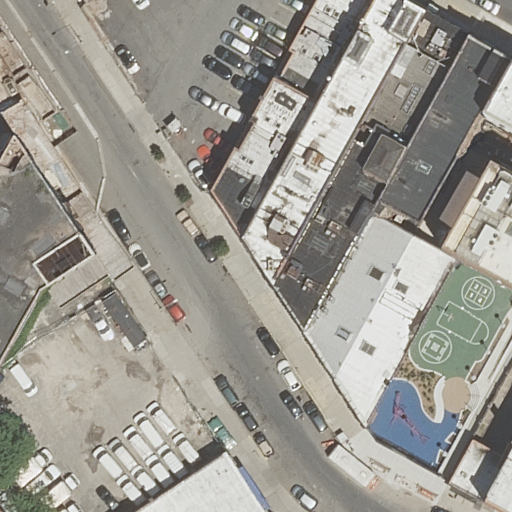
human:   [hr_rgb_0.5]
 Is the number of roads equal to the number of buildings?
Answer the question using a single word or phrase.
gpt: no

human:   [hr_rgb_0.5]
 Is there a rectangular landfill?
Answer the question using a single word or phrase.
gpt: no

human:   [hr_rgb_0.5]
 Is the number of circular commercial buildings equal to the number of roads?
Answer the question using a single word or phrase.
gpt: no

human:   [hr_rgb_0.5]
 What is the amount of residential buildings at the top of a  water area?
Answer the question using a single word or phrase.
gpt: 0

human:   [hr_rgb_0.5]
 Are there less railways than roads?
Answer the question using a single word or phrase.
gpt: yes

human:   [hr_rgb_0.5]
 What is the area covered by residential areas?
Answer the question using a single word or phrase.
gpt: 0m2

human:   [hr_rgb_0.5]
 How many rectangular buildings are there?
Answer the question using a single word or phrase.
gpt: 10

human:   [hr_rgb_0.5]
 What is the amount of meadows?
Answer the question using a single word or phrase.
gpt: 0

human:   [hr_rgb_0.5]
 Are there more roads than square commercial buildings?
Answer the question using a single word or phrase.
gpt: yes

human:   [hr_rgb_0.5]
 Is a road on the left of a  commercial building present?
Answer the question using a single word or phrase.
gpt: no

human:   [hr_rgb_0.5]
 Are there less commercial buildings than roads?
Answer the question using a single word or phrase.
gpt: yes

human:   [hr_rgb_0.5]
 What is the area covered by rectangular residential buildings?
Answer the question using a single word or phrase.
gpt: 1038m2

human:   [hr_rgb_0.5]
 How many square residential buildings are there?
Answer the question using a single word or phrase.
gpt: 0

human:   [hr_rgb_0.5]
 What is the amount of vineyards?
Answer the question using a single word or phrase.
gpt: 0

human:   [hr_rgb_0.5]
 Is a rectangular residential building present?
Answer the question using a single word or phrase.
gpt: yes

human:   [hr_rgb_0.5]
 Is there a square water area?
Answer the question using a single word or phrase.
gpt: no

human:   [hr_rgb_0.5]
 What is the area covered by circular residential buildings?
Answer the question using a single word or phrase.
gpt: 0m2

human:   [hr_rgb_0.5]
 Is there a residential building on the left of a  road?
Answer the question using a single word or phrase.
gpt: yes

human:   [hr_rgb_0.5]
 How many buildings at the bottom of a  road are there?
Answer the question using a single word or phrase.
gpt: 9

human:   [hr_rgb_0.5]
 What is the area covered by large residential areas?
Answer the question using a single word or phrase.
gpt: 0m2

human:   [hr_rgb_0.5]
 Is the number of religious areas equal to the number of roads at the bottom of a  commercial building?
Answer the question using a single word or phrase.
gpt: yes

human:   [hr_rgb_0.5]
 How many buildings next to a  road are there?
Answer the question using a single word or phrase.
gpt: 14

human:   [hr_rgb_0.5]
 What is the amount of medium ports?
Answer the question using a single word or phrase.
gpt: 0

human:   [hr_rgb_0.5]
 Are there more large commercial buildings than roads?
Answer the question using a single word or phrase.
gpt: no

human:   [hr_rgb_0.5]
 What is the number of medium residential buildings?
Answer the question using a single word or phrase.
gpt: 7

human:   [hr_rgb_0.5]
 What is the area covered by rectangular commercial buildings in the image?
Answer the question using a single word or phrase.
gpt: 0m2

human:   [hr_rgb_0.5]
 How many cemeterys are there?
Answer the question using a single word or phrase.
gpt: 0

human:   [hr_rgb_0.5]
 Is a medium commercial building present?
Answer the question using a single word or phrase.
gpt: no

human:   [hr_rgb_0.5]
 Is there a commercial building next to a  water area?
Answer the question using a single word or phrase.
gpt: no

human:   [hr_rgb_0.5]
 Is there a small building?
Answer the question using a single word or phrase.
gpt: yes

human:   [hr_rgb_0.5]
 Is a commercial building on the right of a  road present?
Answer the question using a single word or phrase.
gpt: no

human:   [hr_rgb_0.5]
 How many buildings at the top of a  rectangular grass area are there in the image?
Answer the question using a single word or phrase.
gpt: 0

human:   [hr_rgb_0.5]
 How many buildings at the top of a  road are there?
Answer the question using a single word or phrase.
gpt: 9

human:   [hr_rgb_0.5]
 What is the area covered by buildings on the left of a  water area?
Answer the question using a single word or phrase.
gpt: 0m2

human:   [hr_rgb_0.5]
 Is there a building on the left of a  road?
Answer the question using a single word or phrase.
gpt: yes

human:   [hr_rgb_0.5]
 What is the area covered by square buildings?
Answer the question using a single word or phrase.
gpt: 0m2